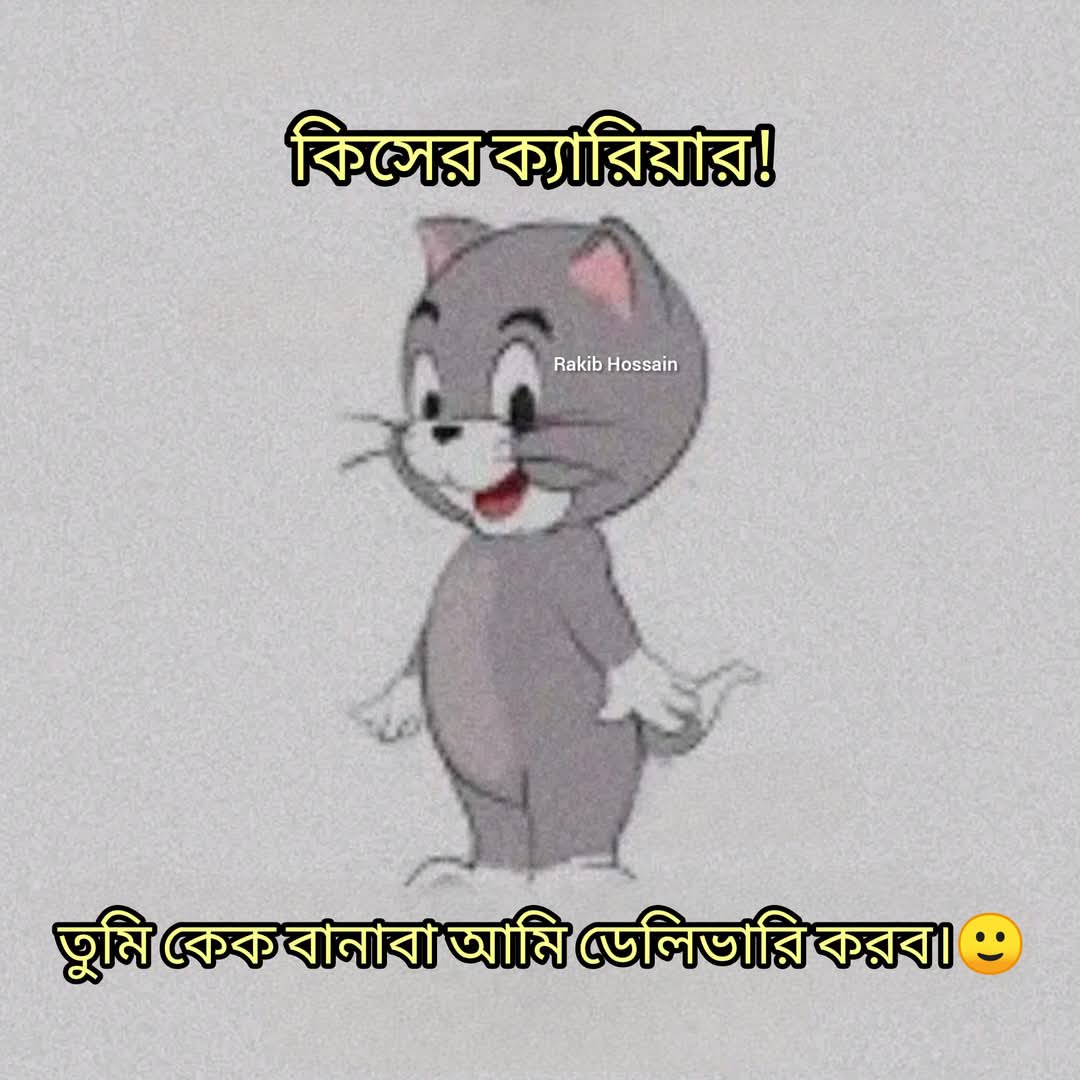
Text: কিসের ক্যারিয়ার!
তুমি কেক বানাবা আমি ডেলিভারি করব।
Label: Non Hate